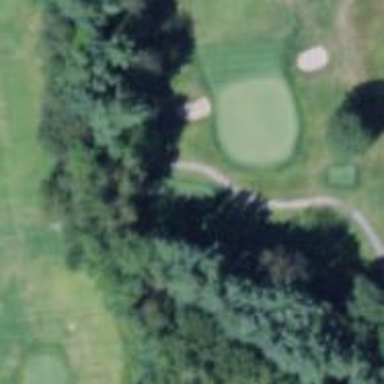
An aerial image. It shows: Golf tee.